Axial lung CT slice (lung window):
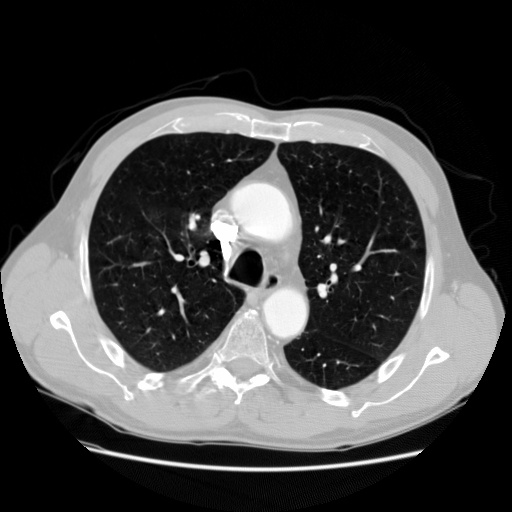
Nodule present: no